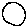
Label: circle